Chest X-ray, PA view. Patient: 56 years old, sex F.
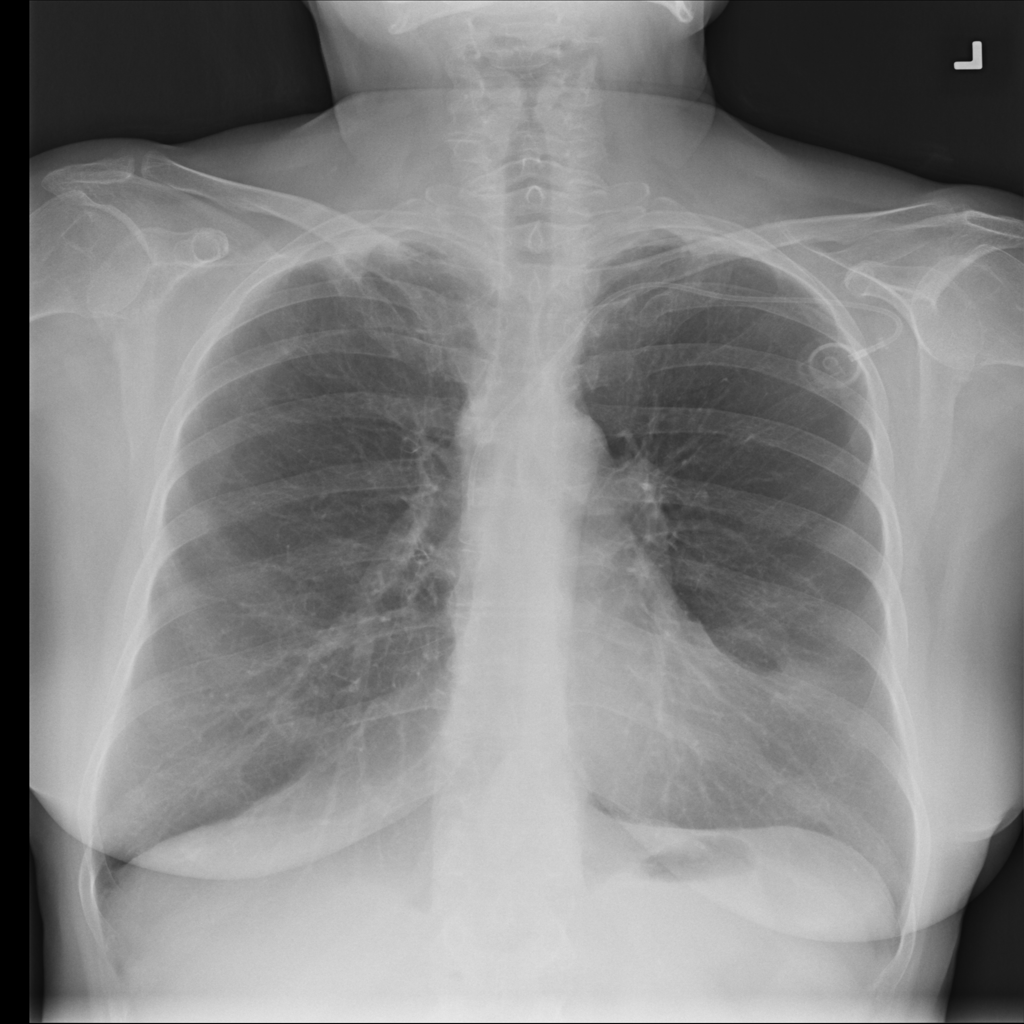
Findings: Emphysema